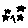
Label: star